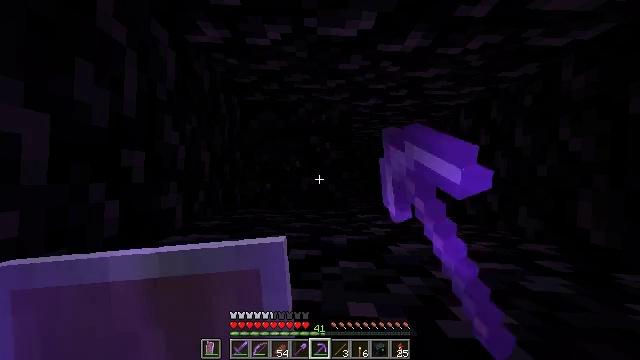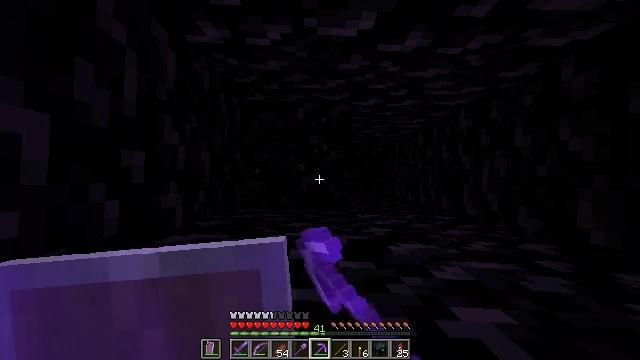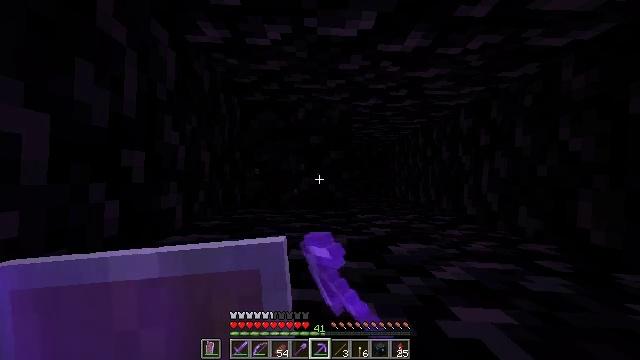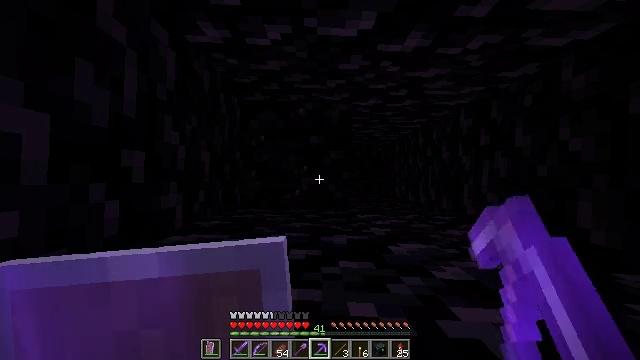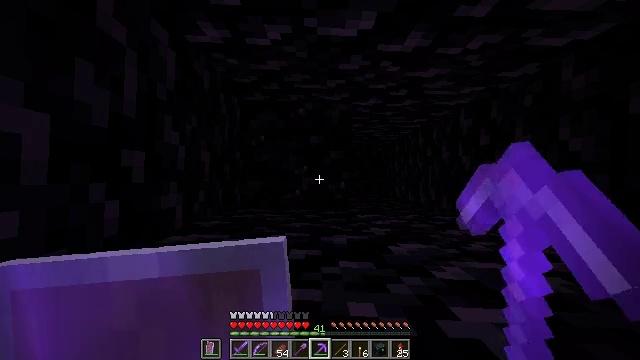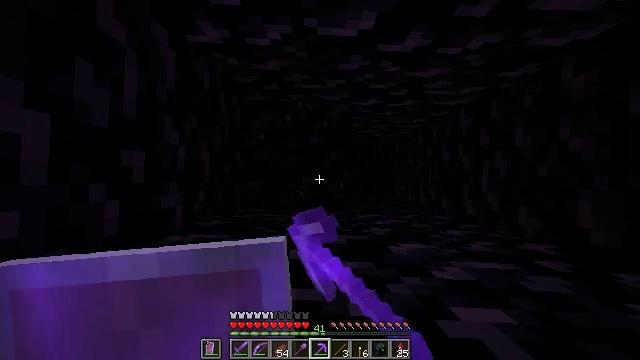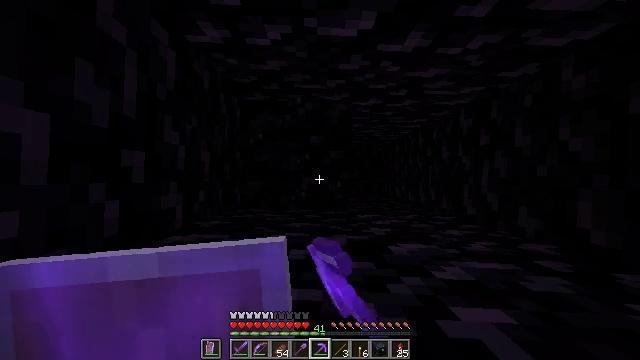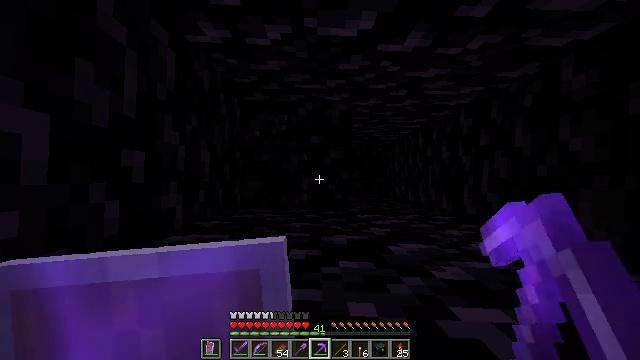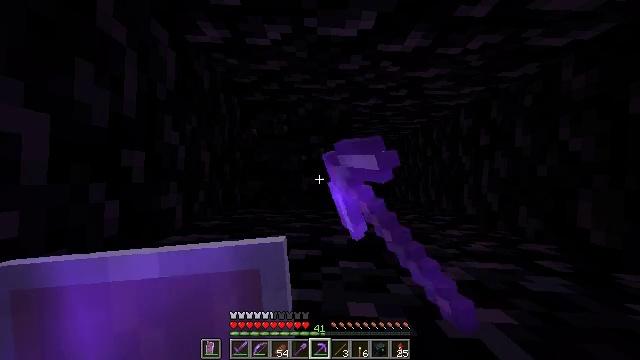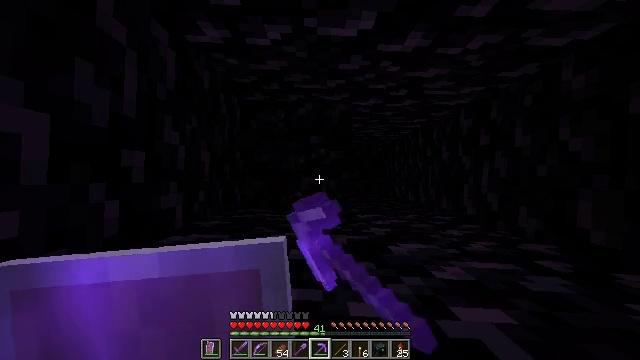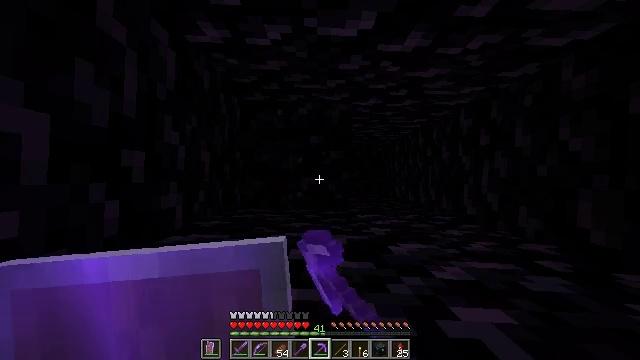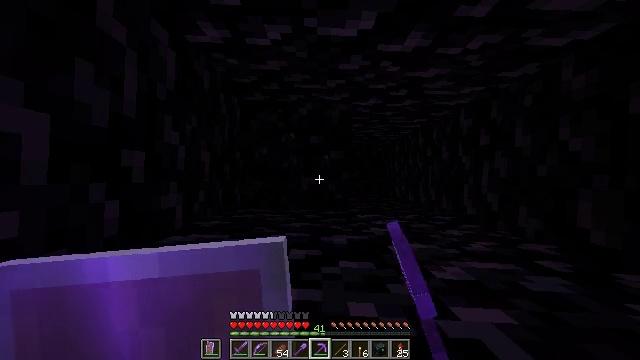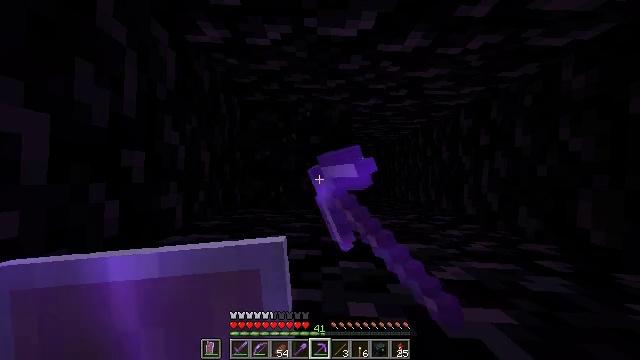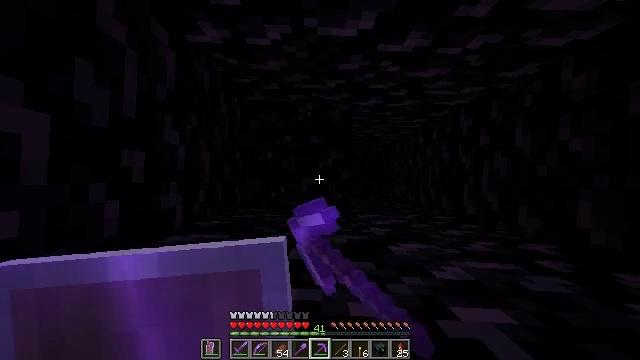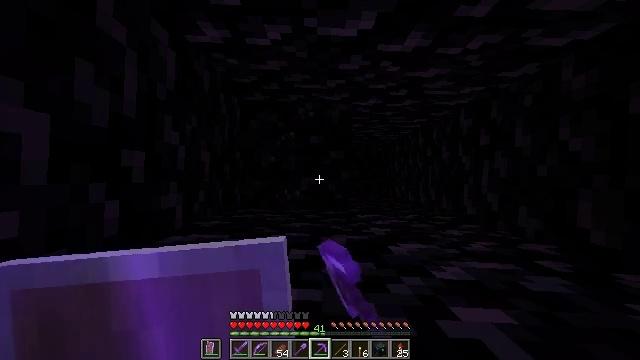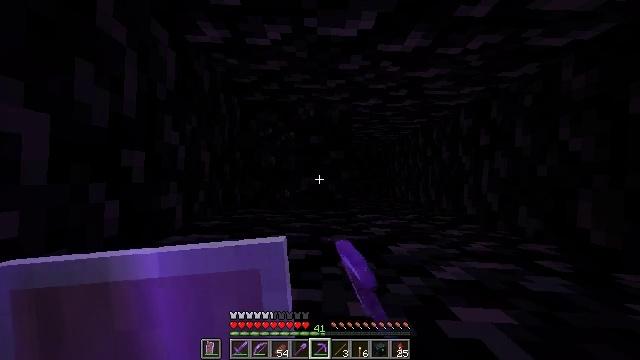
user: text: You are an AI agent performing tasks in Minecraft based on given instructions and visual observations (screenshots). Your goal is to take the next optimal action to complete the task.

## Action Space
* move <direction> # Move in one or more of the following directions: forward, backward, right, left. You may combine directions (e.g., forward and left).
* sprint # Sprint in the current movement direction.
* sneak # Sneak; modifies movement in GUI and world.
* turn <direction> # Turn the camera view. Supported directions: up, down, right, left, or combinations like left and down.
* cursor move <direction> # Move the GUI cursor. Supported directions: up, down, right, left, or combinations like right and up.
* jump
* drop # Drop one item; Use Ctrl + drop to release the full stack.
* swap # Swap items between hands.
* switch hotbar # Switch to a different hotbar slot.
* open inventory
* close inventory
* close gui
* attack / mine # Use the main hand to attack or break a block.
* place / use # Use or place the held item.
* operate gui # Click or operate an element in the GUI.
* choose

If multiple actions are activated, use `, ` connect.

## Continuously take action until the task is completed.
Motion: motion action
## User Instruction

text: Mine the tough obsidian.
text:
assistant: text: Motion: attack / mine
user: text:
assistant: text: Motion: attack / mine
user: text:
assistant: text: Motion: attack / mine
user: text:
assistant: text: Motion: attack / mine
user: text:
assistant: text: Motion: attack / mine
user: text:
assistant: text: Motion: attack / mine
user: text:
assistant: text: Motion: attack / mine
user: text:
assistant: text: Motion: attack / mine
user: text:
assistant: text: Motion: attack / mine
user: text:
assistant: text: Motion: attack / mine
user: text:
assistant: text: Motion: attack / mine
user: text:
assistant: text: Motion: attack / mine
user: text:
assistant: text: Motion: attack / mine
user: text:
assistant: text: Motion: attack / mine
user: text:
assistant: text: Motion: attack / mine
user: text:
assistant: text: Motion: attack / mine
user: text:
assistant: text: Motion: attack / mine
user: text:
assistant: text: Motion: attack / mine
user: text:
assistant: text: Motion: attack / mine
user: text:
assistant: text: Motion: attack / mine
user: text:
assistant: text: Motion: attack / mine
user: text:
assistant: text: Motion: attack / mine
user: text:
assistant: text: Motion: attack / mine
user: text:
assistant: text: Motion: attack / mine
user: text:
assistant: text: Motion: attack / mine
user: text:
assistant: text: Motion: attack / mine
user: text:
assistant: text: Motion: attack / mine
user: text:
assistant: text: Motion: attack / mine
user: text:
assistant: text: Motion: attack / mine
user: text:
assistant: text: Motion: attack / mine